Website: bh-photo
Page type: customer-info-address
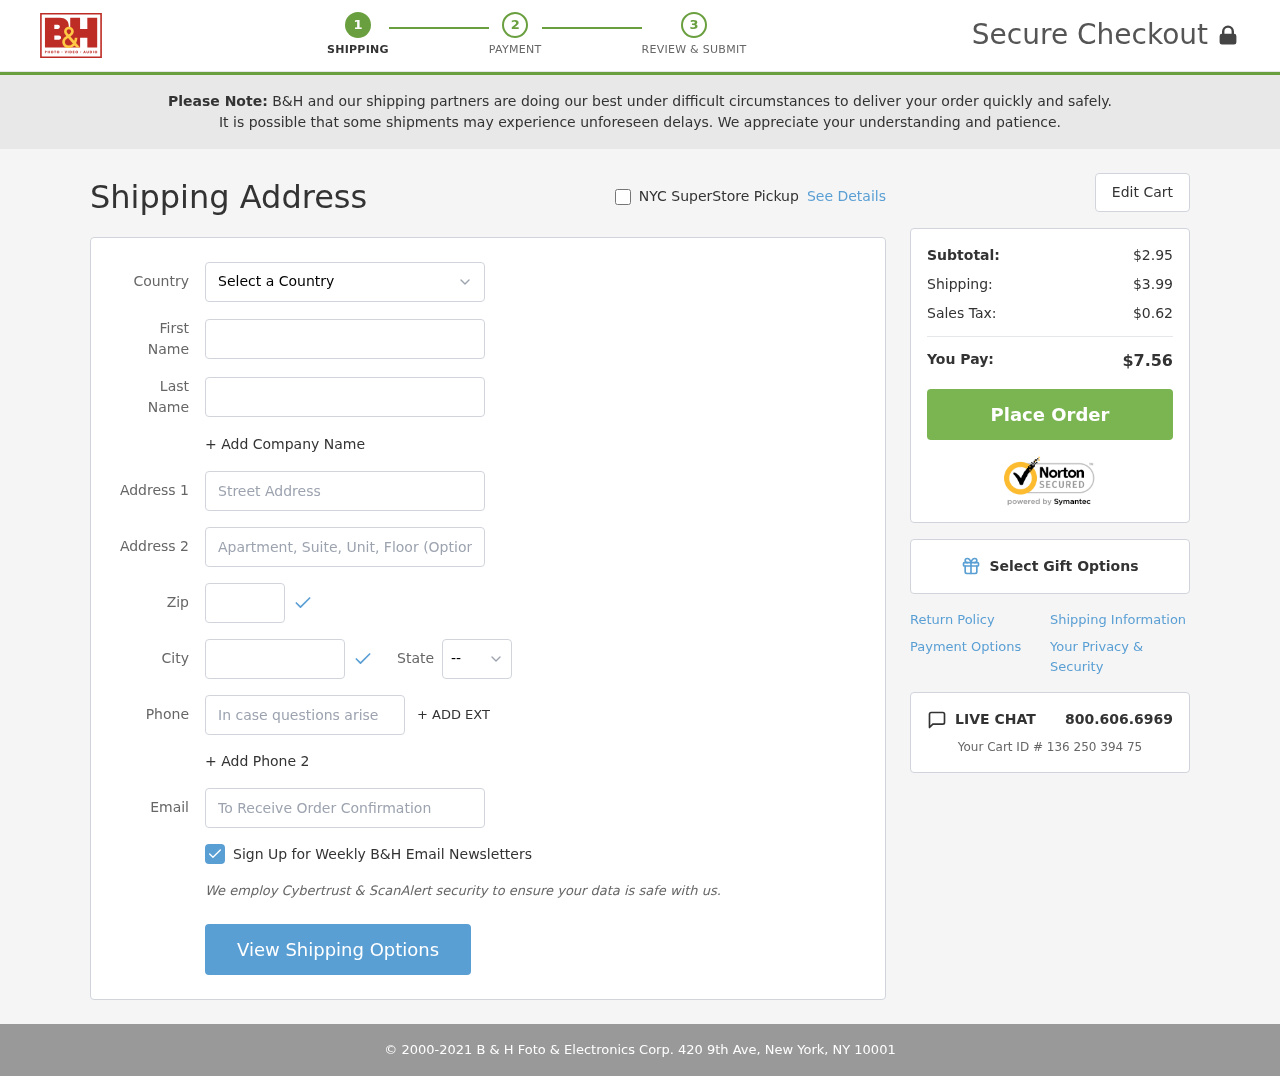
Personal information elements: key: PII_CITY
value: Michaelborough
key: PII_COUNTRY
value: United States
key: PII_EMAIL
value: carla_garcia@hotmail.com
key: PII_FIRSTNAME
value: Carla
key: PII_LASTNAME
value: Garcia
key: PII_PHONE
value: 2935568115
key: PII_POSTCODE
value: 29726
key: PII_STATE_ABBR
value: CA
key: PII_STREET
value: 2771 Ballard Fort Suite 818
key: PII_STREET2
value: Suite 880
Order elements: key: ORDER_SUBTOTAL
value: $2.95
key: ORDER_SHIPPING_COST
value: $3.99
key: ORDER_TAX
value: $0.62
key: ORDER_TOTAL
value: $7.56
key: ORDER_ID
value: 136 250 394 75